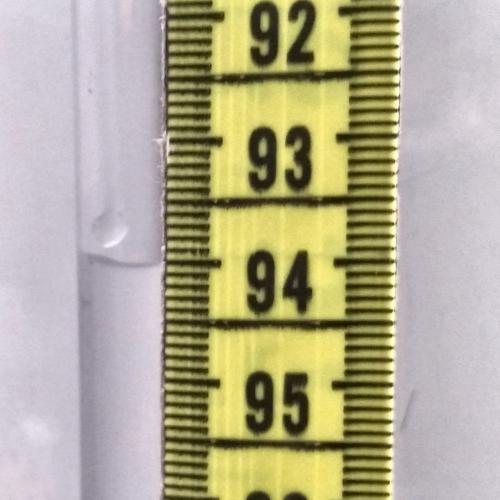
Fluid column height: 94.0 cm